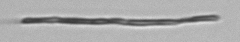
Label: fiber